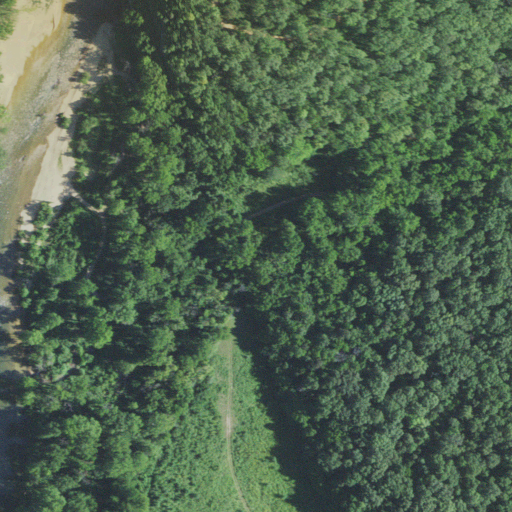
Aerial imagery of valley in Missouri named Mill Hollow containing deciduous forest, mixed forest, pasture, open water, open development, barren land, and herbaceous wetlands